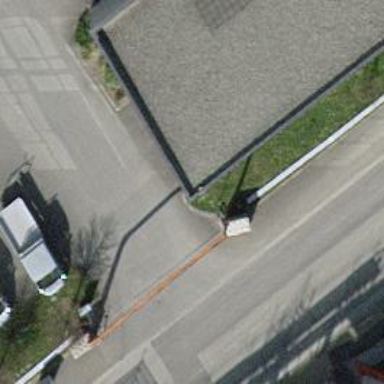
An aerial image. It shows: Asphalt footway with unmarked crossing.